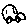
Label: car